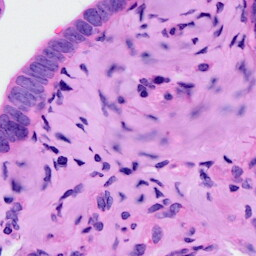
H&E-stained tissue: Ovarian